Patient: sex M, age 69
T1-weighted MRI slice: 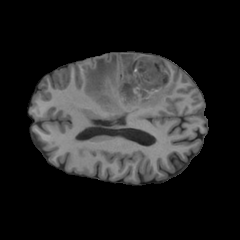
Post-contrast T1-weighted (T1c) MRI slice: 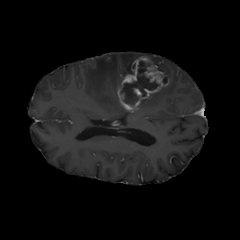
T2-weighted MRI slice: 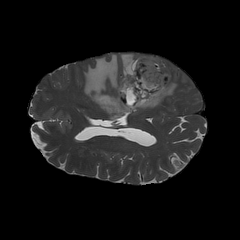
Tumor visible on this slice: yes
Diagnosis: Glioblastoma, IDH-wildtype
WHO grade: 4